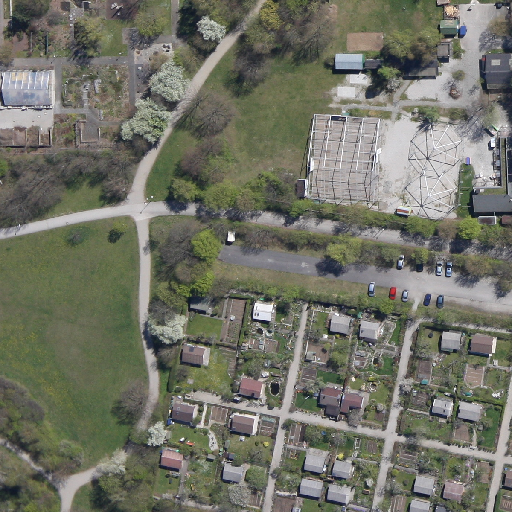
Referring expression: light-duty vehicle